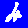
Digit: 4